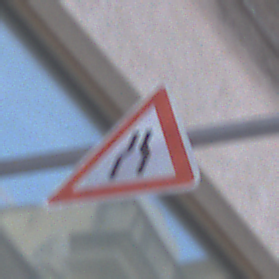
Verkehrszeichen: VerengteFahrbahn
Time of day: MorningAfternoon
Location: Outdoor (Urban)
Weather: PartlyCloudy
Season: NotSpecified
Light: Natural